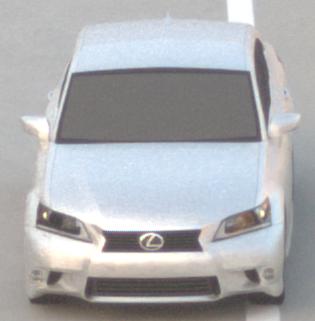
Make: Lexus
Model: GS 250
Detailed model: GS (L10)
Model produced from: 2012/06
Model produced until: 2013/12
Doors: 4
Color: white
Road condition: dry road
Daytime: sunrise or sunset
Contrast: low contrast